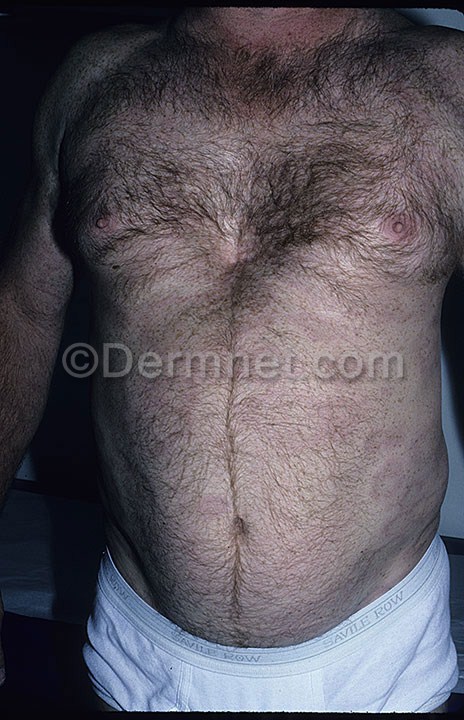
Disease: Lupus and other Connective Tissue diseases